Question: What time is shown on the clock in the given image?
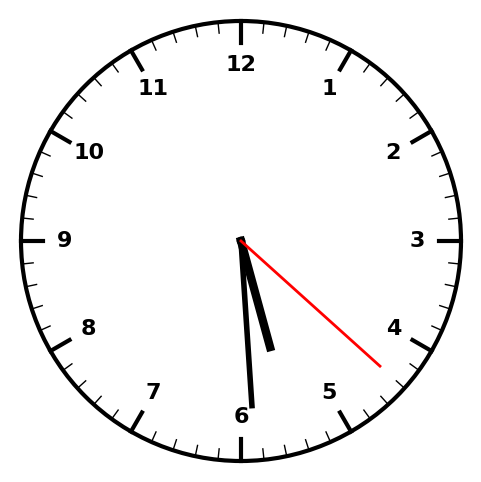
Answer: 05:29:22